Конструкция (см. рисунок) состоит из трех одинаковых маленьких шариков массой $m$ каждый, шарнирно соединенных легкими спицами длины $l$.  В положении равновесия конструкция удерживается вертикальной пружиной жесткости $k$ и имеет форму квадрата.
Найдите длину $l_{0}$ недеформированной пружины.
Пусть нижний шарик смещен по вертикали (вверх или вниз) на малое (по сравнению с $l$ ) расстояние $x$. Определите изменение $\Delta E_{пот}$ потенциальной энергии системы.
Пусть нижнему шарику сообщена вертикально направленная скорость $v$. Определите кинетическую энергию $\Delta E_{кин}$ системы.
Определите период $T$ малых вертикальных колебаний нижнего шарика.
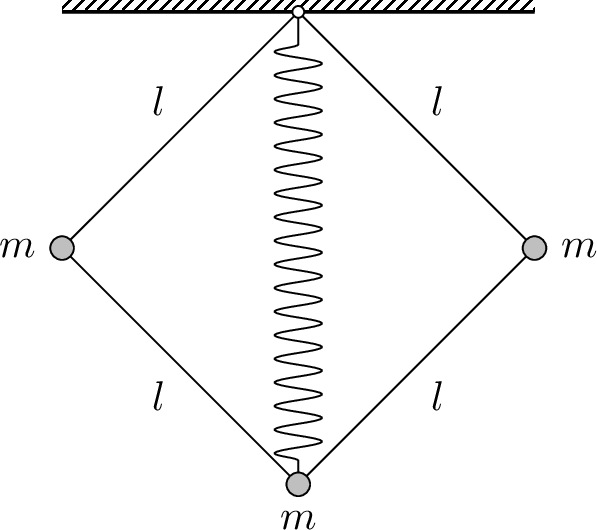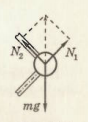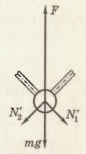
Найдите длину $l_{0}$ недеформированной пружины.
Решение: Рассмотрим силы, действующие на «боковые» шарики при равновесии (см. рисунок ниже). Верхние спицы растянуты, а нижние сжаты одинаковыми по модулю силами.  На нижний шарик действует упругая сила пружины $F=2 m g$ (см. рисунок ниже).  $$ k x_{0}=2 m g, \quad x_{0}=\frac{2 m g}{k}; \quad l_{0}=\sqrt{2} l-x_{0}, $$ где $x_{0}$ — удлинение пружины.
Ответ: $$ l_{0}=\sqrt{2} l-x_{0}. $$

Пусть нижний шарик смещен по вертикали (вверх или вниз) на малое (по сравнению с $l$ ) расстояние $x$. Определите изменение $\Delta E_{пот}$ потенциальной энергии системы.
Решение: Сместим нижний шарик вниз на расстояние $x \ll l$. Тогда боковые шарики сместятся на $\frac{x}{2}$. Изменение потенциальной энергии системы: $$ \Delta E_{пот}=\frac{k\left(x+x_{0}\right)^{2}}{2}-\frac{k x_{0}^{2}}{2}-m g x-2 m g \frac{x}{2}=\frac{k x^{2}}{2}. $$
Ответ: $$ \Delta E_{пот}=\frac{k x^{2}}{2}. $$

Пусть нижнему шарику сообщена вертикально направленная скорость $v$. Определите кинетическую энергию $\Delta E_{кин}$ системы.
Решение: Пусть нижнему шарику сообщена скорость $v$, направленная вертикально. Тогда боковые шарики приобретут скорость $\frac{v}{2}$ в вертикальном направлении и такую же скорость в горизонтальном направлении. Полная скорость каждого шарика окажется равной $v \frac{\sqrt{2}}{2}=\frac{v}{\sqrt{2}}$. Следовательно, $$ \Delta E_{кин}=\frac{m v^{2}}{2}+2 \cdot \frac{m v^{2}}{2 \cdot 2}=m v^{2}. $$
Ответ: $$ \Delta E_{кин}=m v^{2}. $$

Определите период $T$ малых вертикальных колебаний нижнего шарика.
Решение: Изменение энергий: $\Delta E_{пот}=\frac{k x^{2}}{2}=A x^{2}$, $\Delta E_{кин}=m v^{2}=B v^{2}$, откуда $$ \omega_{0}^{2}=\frac{A}{B}=\frac{k}{2 m}, \quad T=\frac{2 \pi}{\omega_{0}}=2 \pi \sqrt{\frac{2 m}{k}}. $$ $\textit{Примечание}$. Докажем формулу $\omega_{0}^{2}=\frac{A}{B}$. Пусть $x=a \cos \omega_{0} t$, тогда $$ v=\frac{d x}{d t}=-a \omega_{0} \sin \omega_{0} t . $$ Полная энергия: $E=A x^{2}+B v^{2}=A a^{2} \cos ^{2} \omega_{0} t+B a^{2} \omega_{0}^{2} \sin ^{2} \omega_{0} t=\operatorname{const}$ не зависит от $t$. Следовательно, $$ A a^{2}=B a^{2} \omega_{0}^{2}, \quad \omega_{0}^{2}=\frac{A}{B}. $$
Ответ: $$ T=2 \pi \sqrt{\frac{2 m}{k}}. $$
Темы:
T, Механика, Динамика, Частота колебаний, Колебания, Всероссийские, Пружина